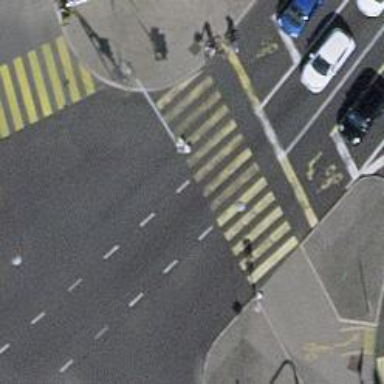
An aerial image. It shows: Primary road with asphalt surface. There is separate sidewalk.